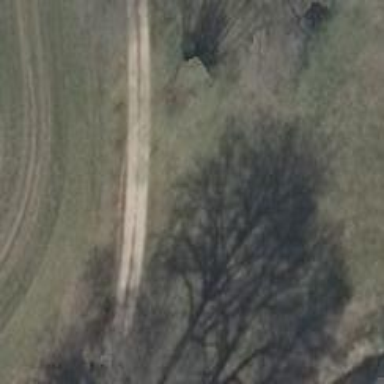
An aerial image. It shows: Driveway with gravel surface.